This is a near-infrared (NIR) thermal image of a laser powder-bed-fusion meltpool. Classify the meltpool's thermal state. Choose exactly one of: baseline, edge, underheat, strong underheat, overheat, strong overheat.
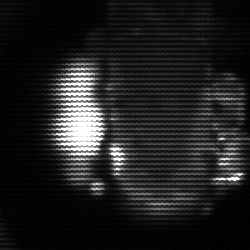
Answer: strong underheat